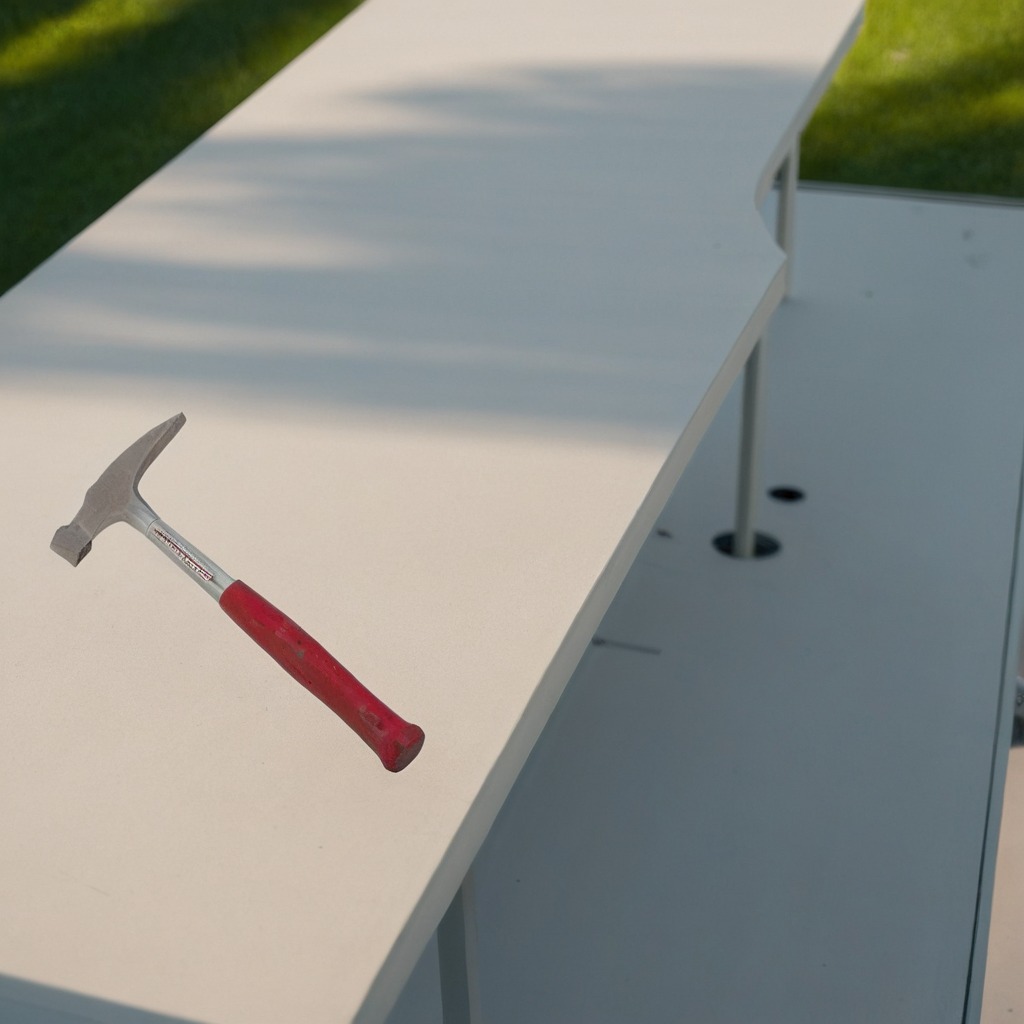
A hammer is lying on a textured surface.